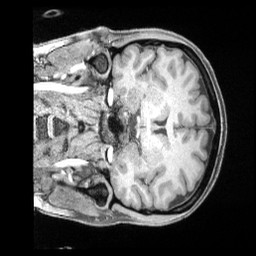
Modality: T1w
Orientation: coronal
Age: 34
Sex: female
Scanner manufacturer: siemens
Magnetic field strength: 3 T
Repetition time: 2 s
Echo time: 0.00211 s